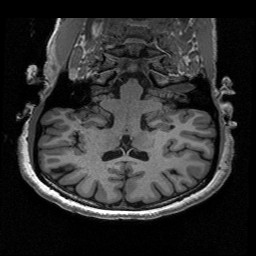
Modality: T1w
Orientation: sagittal
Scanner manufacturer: siemens
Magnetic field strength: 3 T
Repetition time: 2.53 s
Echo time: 0.00267 s